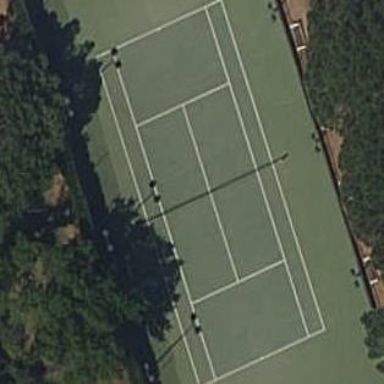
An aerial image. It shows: Tennis court in leisure pitch.